Question: I am trying to find all references in solution for a type. My starting point is a span inside a file (current cursor position) like 110:116. Looking at the samples coming with Roslyn I found that I need 'SymbolFinder.FindReferencesAsync(theType, solution)'. I created File->NewProject for test solution and then tried:
1. Create syntax tree
2. Load solution
3. Find the Document using the tree // I fail here, returns null
4. Extract the ISymbol (theType) // How?
I was not able to format the code belo so a screenshot for easier reading is here:

'''
string fileContent =
@"using System;
using System.Collections.Generic;
using System.Linq;
using System.Text;
using System.Threading.Tasks;
namespace APISampleUnitTestsCS
{
class Class1
{
}
}";
// it doesn;t matter if I supply or not the 2 and 3 parameters
var tree = SyntaxFactory.ParseSyntaxTree(fileContent, "thePathTo_fileContent", new CSharpParseOptions());
MSBuildWorkspace workspace = MSBuildWorkspace.Create();
// Open the solution within the workspace.
Microsoft.CodeAnalysis.Solution originalSolution = workspace.OpenSolutionAsync(dte.Solution.FileName).Result;
// document is null
var document = originalSolution.GetDocument(tree);
//var textSpan = new Microsoft.CodeAnalysis.Text.TextSpan(textExtent.Span.Span.Start, asd.Span.Span.Length);
var textSpan = new Microsoft.CodeAnalysis.Text.TextSpan(110, 116); //these values are for stackoverlow question
// at least I can get TypeDeclarationSyntax. But how to extraxt the ISymbol???
var tt = tree.GetRoot().FindNode(textSpan) as Microsoft.CodeAnalysis.CSharp.Syntax.TypeDeclarationSyntax;
'''
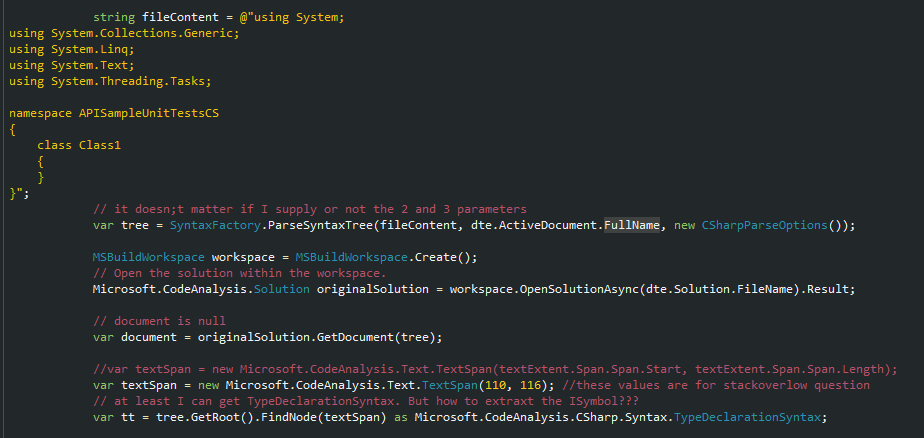
Answer: 'solution.GetDocument(syntaxTree)' gives you the document that gave you that syntax tree when you called 'GetSyntaxTreeAsync'. You can't pass it an arbitrary syntax tree -- only one you got from a document somewhere. It's just a convenient helper to "go back" to the document from whence it came.
I'm not exactly sure what you're trying to do from the snippet, so I'm going to make three guesses:
1. if you're trying to analyze a file that's already in that solution, you should be taking the Solution object you got in originalSolution and find the file document there.
2. if you want to do analysis as if that additional tree was also added to your document, you can call Solution.AddDocument() to add that as a document, and then you can analyze it from there. Remember Roslyn is immutable, when you call Solution.AddDocument, you get a new solution to analyze, so hold onto what it gives you!
3. If all you're trying to do is find a symbol which you already know by name, consider finding the Project in your solution that contains that type, calling GetCompilationAsync, and then either calling GetTypeByMetadataName or walking the namespaces to get your type symbol.